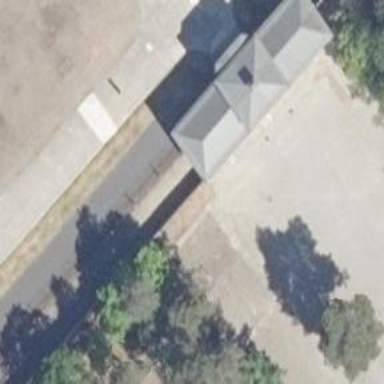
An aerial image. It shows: Building with hipped roof.